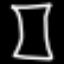
Label: hourglass